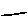
Label: line